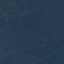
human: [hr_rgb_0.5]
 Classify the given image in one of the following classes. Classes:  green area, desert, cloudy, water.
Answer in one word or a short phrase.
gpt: green area